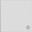
Piece: xx